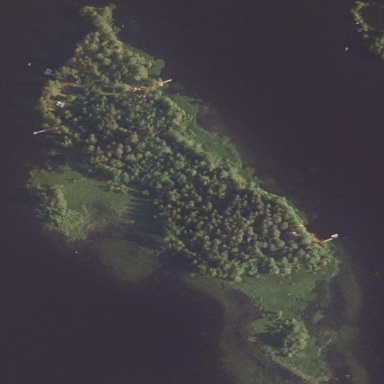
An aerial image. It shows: Island.